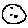
Label: moon